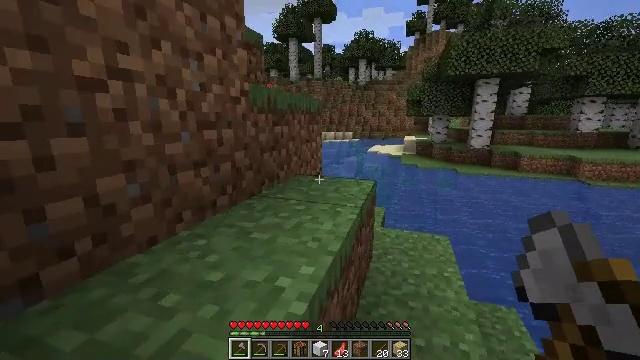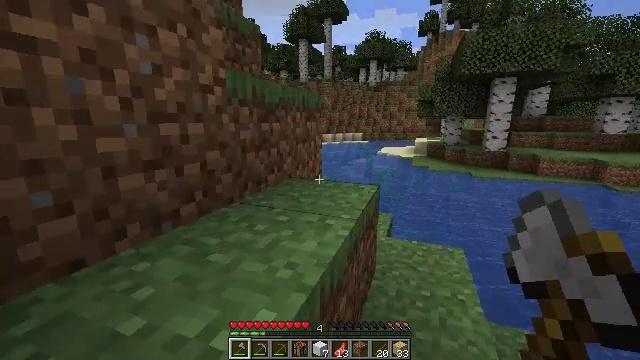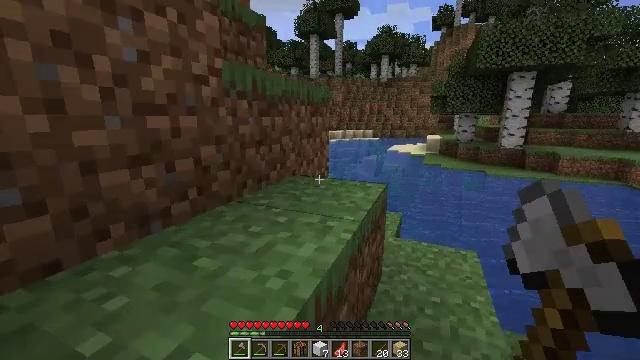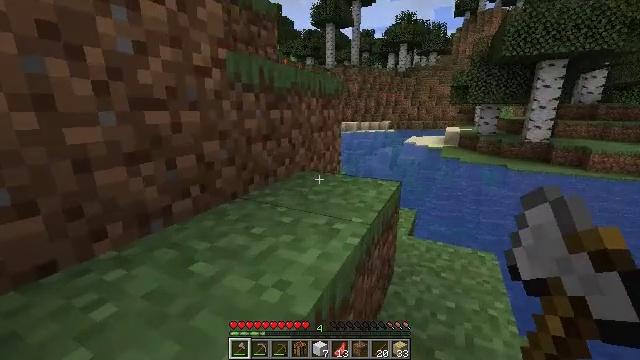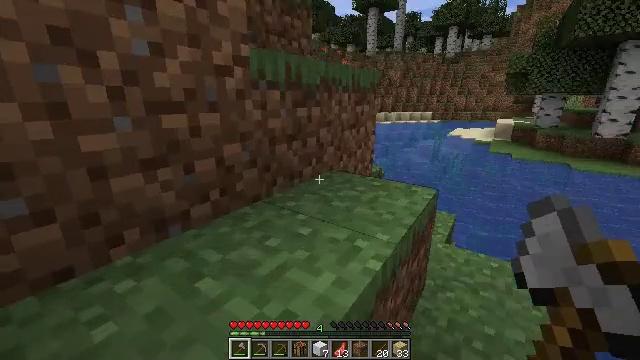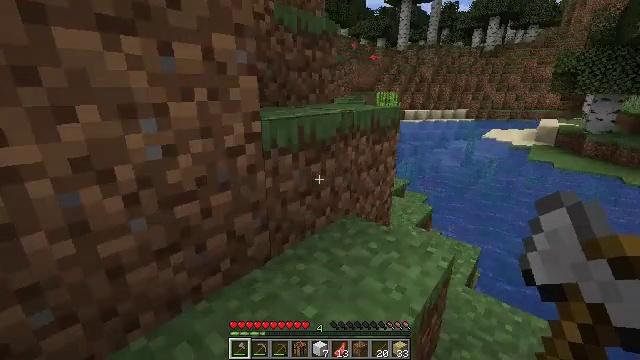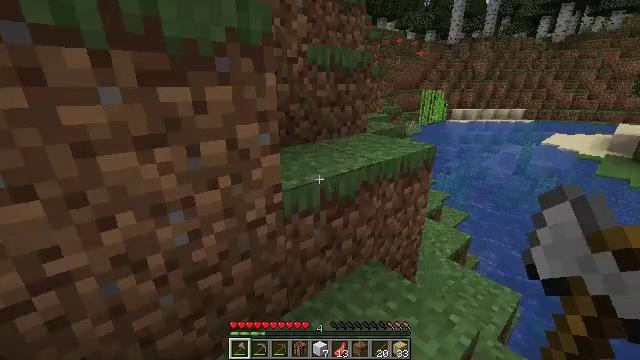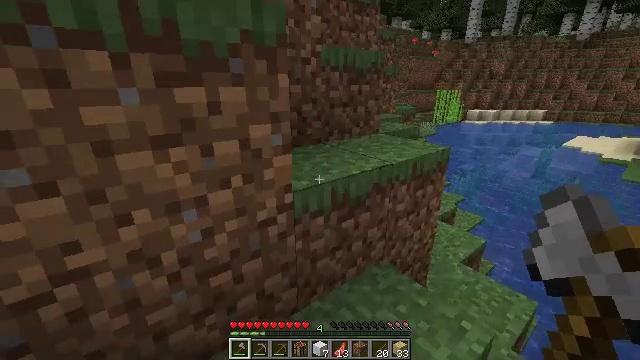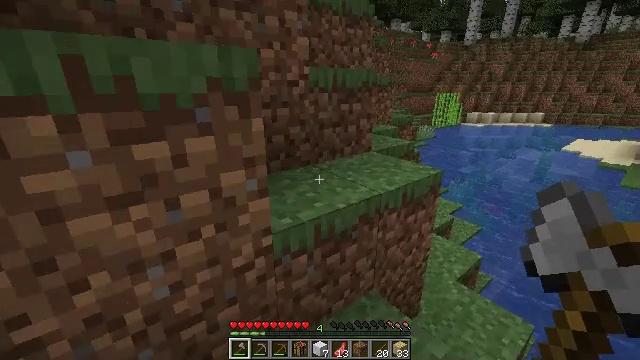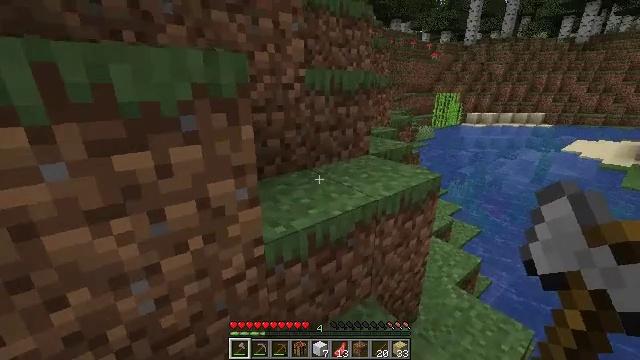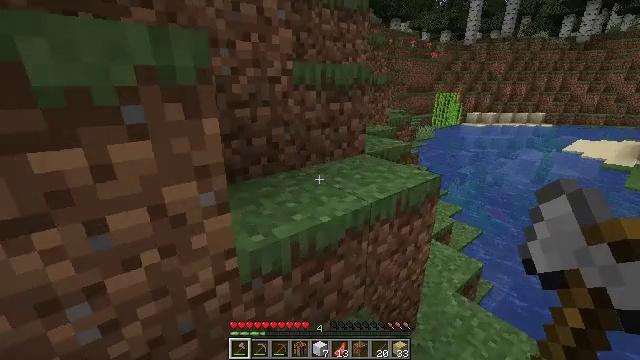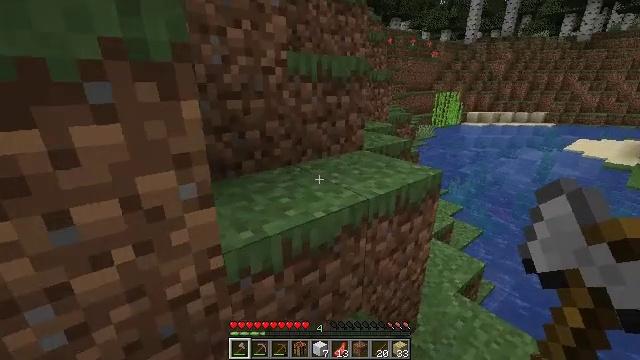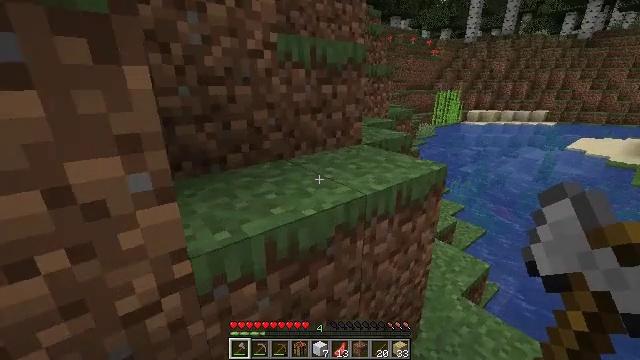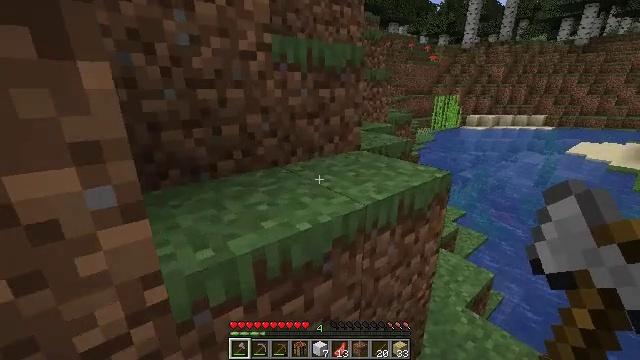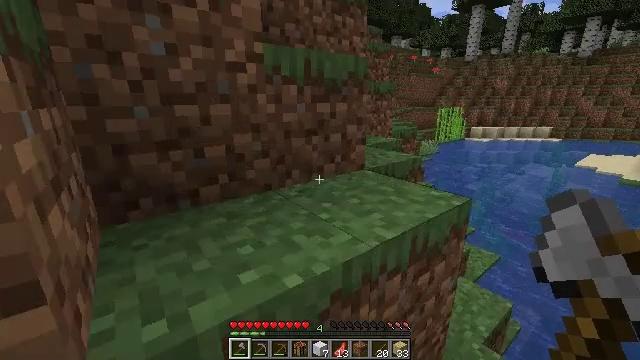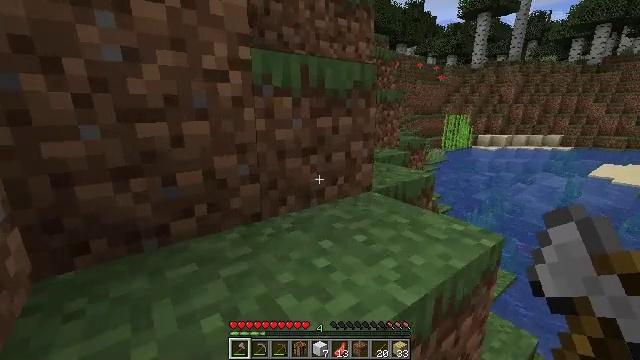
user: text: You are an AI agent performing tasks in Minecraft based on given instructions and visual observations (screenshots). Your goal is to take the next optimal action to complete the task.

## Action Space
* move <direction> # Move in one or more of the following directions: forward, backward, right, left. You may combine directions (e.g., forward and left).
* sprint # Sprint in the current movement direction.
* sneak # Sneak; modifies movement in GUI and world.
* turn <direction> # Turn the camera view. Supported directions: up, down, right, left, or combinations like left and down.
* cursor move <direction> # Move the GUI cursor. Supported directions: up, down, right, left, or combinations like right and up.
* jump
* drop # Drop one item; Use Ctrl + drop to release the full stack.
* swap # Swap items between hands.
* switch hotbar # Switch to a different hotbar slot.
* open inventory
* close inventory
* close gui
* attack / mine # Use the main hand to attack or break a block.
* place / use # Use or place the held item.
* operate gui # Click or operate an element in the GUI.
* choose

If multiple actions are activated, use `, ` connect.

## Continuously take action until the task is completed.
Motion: motion action
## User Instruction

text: Gather sugar cane for crafting.
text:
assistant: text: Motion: move forward, turn left
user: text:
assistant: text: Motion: move forward, turn left
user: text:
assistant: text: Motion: move forward, turn left and down
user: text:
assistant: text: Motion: move forward, turn left and down, jump
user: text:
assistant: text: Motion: move forward, turn left and down, jump
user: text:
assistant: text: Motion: move forward, turn left and down, jump
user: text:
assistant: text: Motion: move forward, turn left, jump
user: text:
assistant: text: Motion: move forward
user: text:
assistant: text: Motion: move forward
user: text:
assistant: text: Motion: move forward
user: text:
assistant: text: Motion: move forward
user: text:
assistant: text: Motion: move forward
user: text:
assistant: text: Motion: move forward, turn up
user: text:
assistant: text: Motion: move forward, turn up
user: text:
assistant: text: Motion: move forward, turn left and up
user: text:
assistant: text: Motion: move forward, jump
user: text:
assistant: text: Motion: move forward, jump
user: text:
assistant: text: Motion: move forward, jump
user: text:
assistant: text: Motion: move forward, jump
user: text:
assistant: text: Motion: move forward, jump
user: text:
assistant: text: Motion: move forward, turn right
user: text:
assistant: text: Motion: move forward, turn right
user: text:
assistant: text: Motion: move forward, turn right and up
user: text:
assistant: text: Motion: move forward
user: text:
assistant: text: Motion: move forward
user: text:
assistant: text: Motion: move forward
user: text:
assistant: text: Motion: move forward
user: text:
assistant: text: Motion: move forward
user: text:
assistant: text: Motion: move forward
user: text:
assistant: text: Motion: move forward